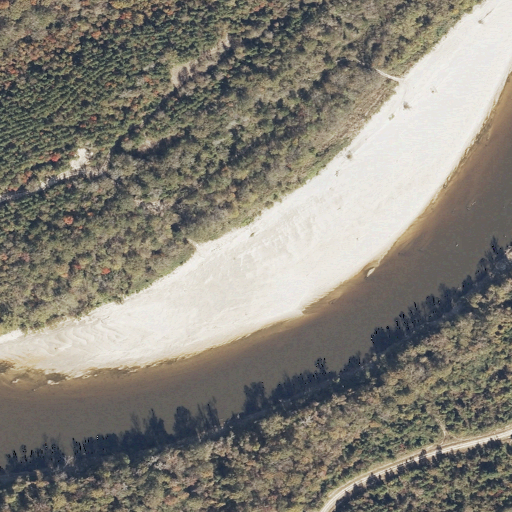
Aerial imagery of bar in Mississippi named Longfield Sandbar containing woody wetlands, open water, barren land, open development, grassland, evergreen forest, pasture, herbaceous wetlands, and mixed forest